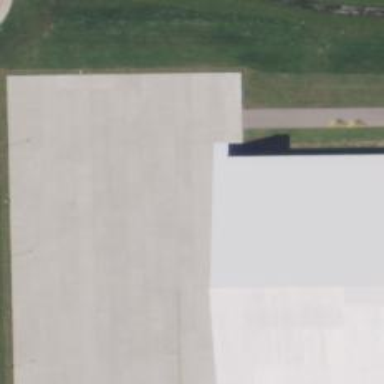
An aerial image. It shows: Apron at the airport with concrete surface.